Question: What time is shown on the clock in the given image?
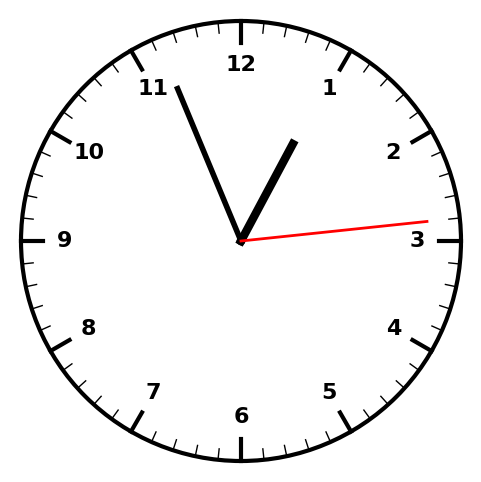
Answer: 12:56:14